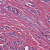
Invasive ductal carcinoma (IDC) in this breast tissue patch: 1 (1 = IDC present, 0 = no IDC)